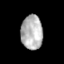
Tissue: skin
Cell type: Epithelial cells
Senescence score: 0.6802
Nuclear area (px): 727
Mean DAPI intensity: 180.985